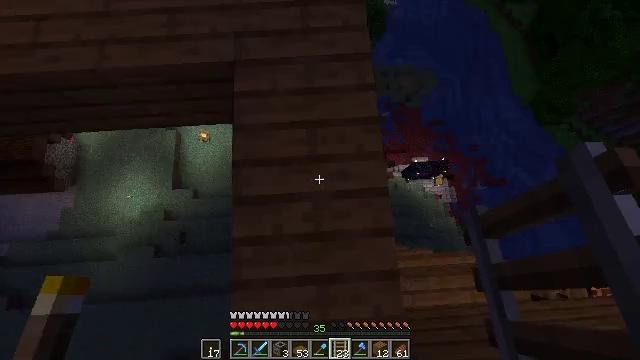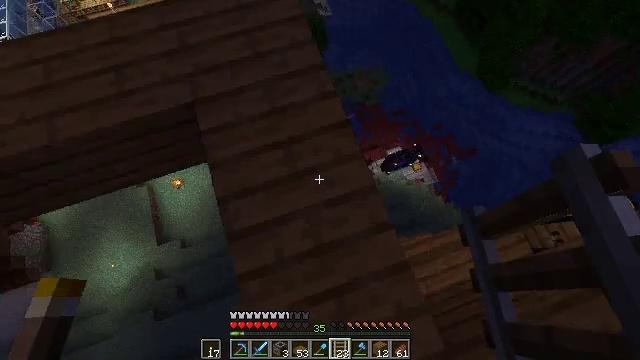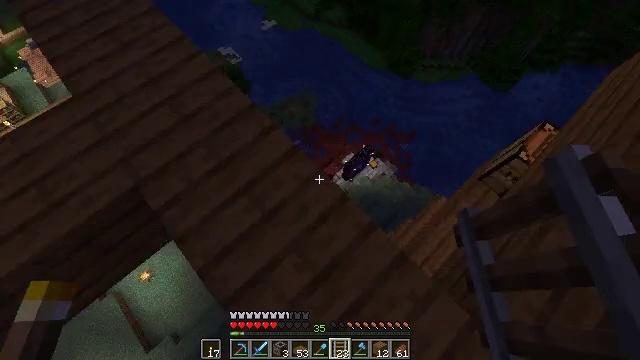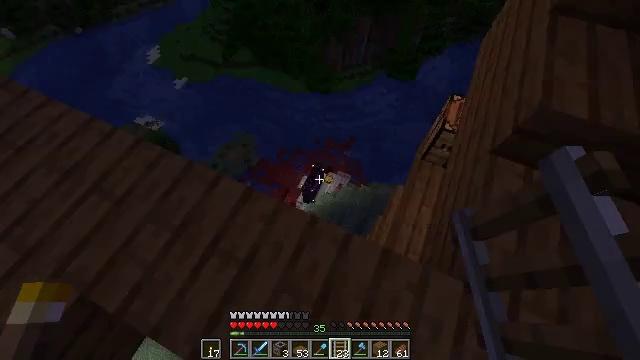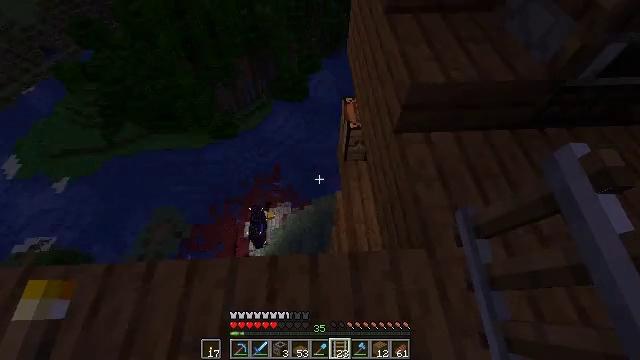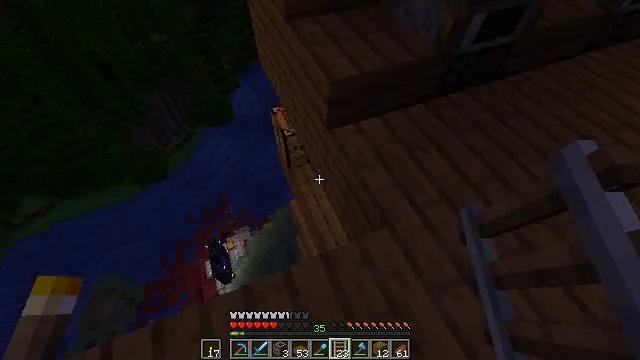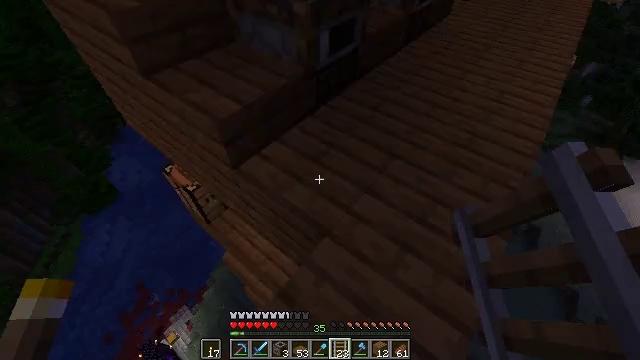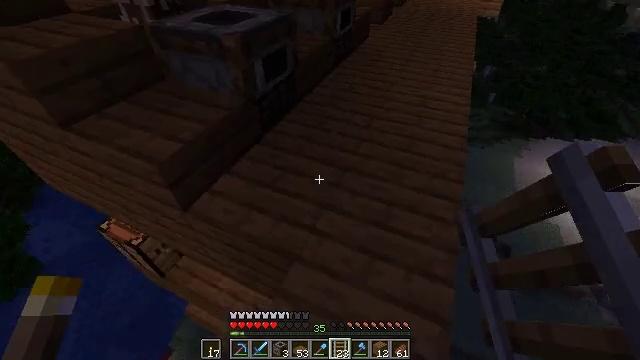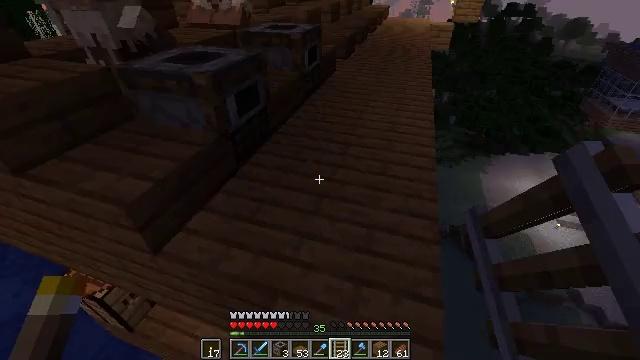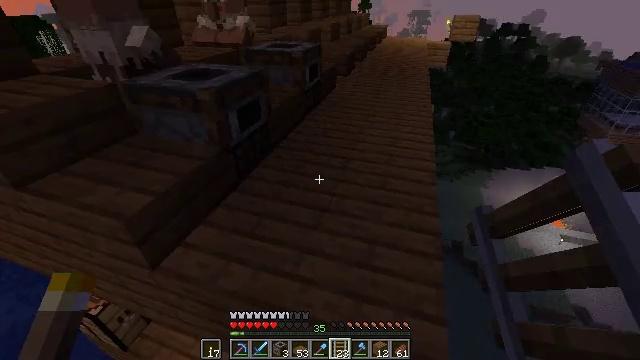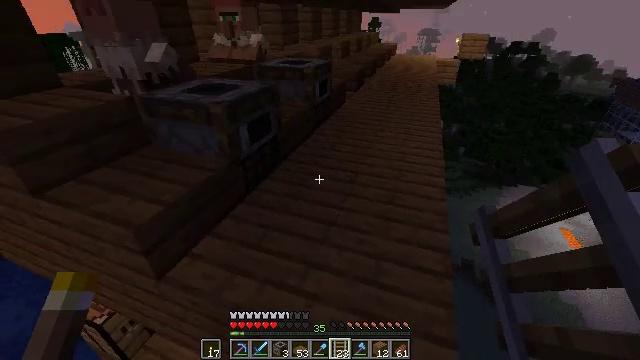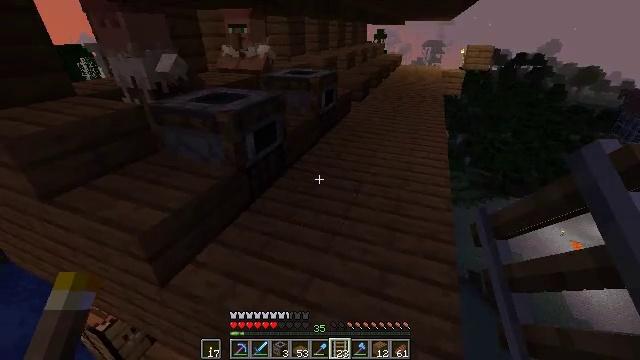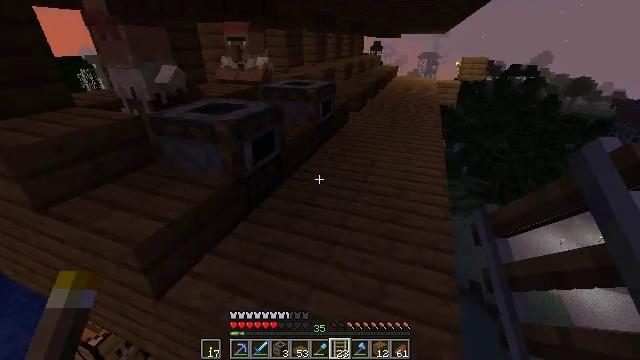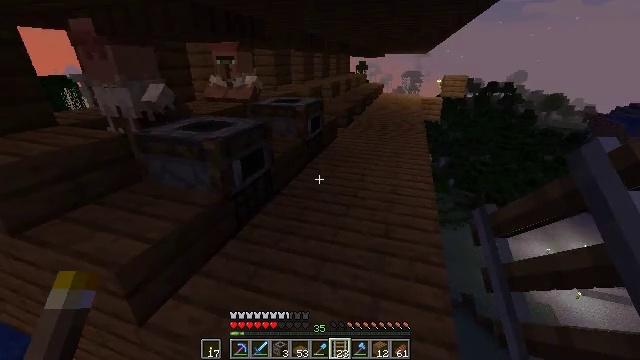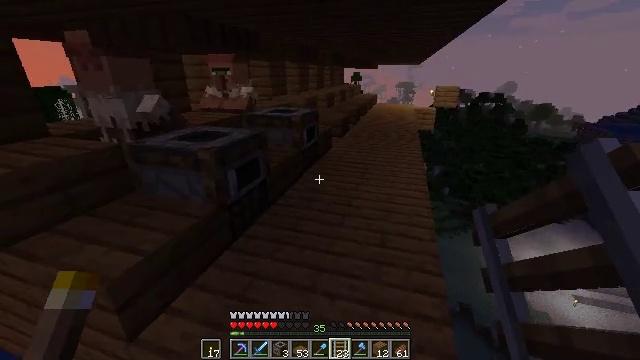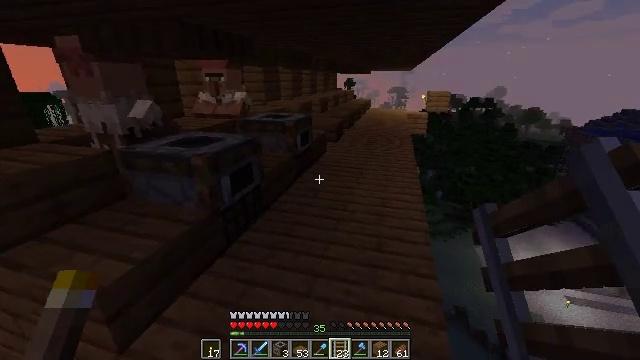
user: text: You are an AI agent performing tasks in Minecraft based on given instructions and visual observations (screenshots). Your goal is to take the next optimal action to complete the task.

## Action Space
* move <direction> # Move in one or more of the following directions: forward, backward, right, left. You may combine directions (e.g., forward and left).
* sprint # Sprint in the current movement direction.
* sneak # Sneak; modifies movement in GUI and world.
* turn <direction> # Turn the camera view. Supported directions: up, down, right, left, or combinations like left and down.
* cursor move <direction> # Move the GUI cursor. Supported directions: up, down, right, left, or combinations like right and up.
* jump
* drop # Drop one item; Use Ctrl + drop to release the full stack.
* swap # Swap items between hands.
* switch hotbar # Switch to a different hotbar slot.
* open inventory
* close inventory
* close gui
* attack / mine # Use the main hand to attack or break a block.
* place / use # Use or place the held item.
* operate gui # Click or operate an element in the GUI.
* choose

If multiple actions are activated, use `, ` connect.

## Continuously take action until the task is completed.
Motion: motion action
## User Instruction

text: Put the ingredients together and craft a rabbit stew.
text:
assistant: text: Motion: turn right and up
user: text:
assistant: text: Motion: turn right and up
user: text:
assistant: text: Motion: turn right and up
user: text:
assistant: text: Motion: turn right and up
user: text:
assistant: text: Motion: turn right and up
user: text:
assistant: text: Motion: turn right and up
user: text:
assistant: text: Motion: turn right and up
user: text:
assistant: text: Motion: turn right and up
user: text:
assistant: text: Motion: turn up
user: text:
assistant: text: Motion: turn left and up
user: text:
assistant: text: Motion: turn left and up
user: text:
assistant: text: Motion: turn up
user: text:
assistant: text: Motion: turn right and up
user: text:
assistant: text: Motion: turn right and up
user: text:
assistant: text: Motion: turn right and up
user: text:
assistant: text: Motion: turn right
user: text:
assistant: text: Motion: move forward, turn right
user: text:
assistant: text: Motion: move forward, turn right
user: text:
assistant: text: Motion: move forward
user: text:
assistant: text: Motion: move forward
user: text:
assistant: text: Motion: move forward
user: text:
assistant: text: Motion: move forward
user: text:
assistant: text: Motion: move forward
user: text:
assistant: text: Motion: move forward
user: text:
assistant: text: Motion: move forward
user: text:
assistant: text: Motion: move forward
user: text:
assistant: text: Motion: move forward
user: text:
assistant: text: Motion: move forward
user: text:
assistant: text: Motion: move forward
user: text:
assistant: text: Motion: move forward